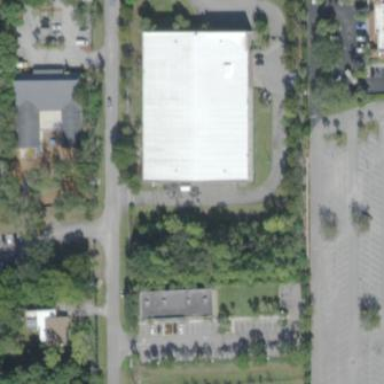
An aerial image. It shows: Building housing Public Storage rental shop.